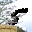
Label: 5